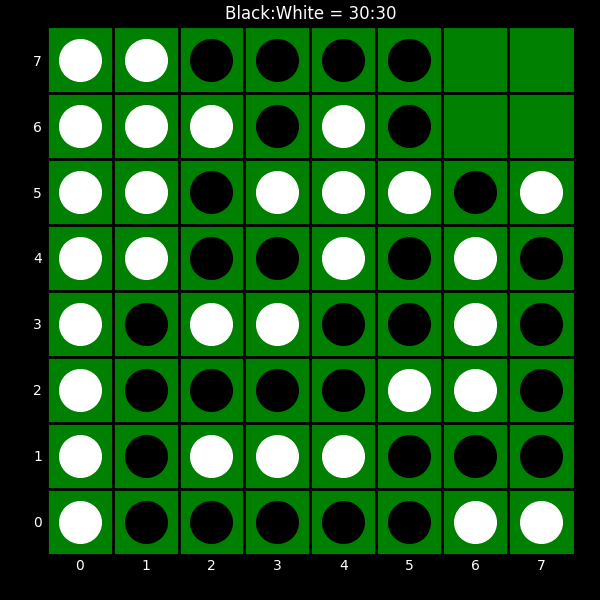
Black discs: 30
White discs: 30